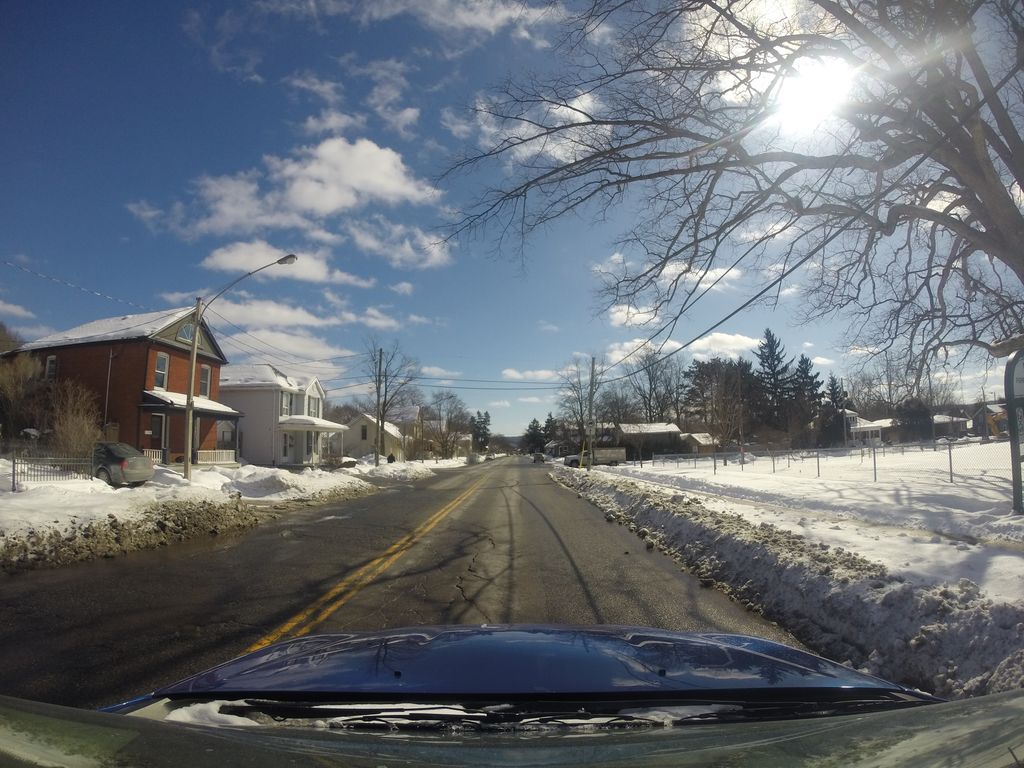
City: hamilton